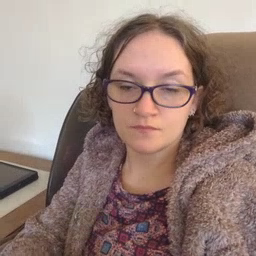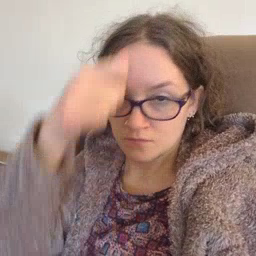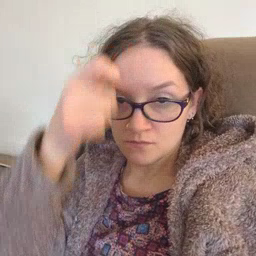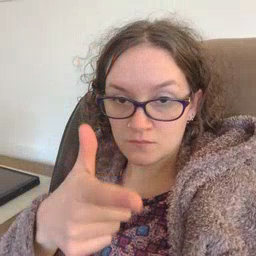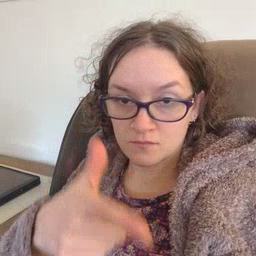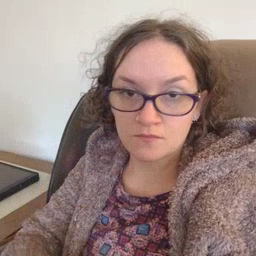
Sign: brother